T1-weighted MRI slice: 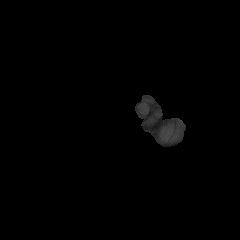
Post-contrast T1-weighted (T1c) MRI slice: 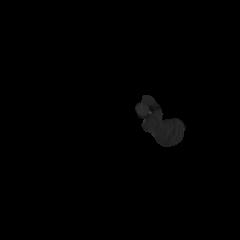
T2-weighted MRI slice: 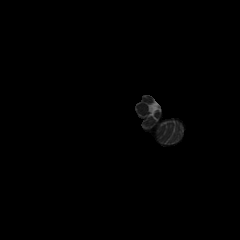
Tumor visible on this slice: no